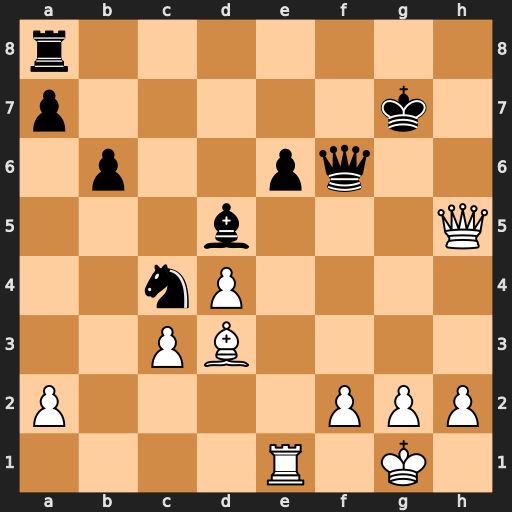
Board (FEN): r7/p5k1/1p2pq2/3b3Q/2nP4/2PB4/P4PPP/4R1K1
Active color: w
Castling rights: -
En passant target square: -
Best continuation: Qh7+ Kf8 Bxc4 Bxc4 Re3